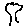
Label: tree